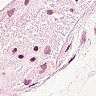
Metastatic tissue present: no